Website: apple-inc
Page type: payment
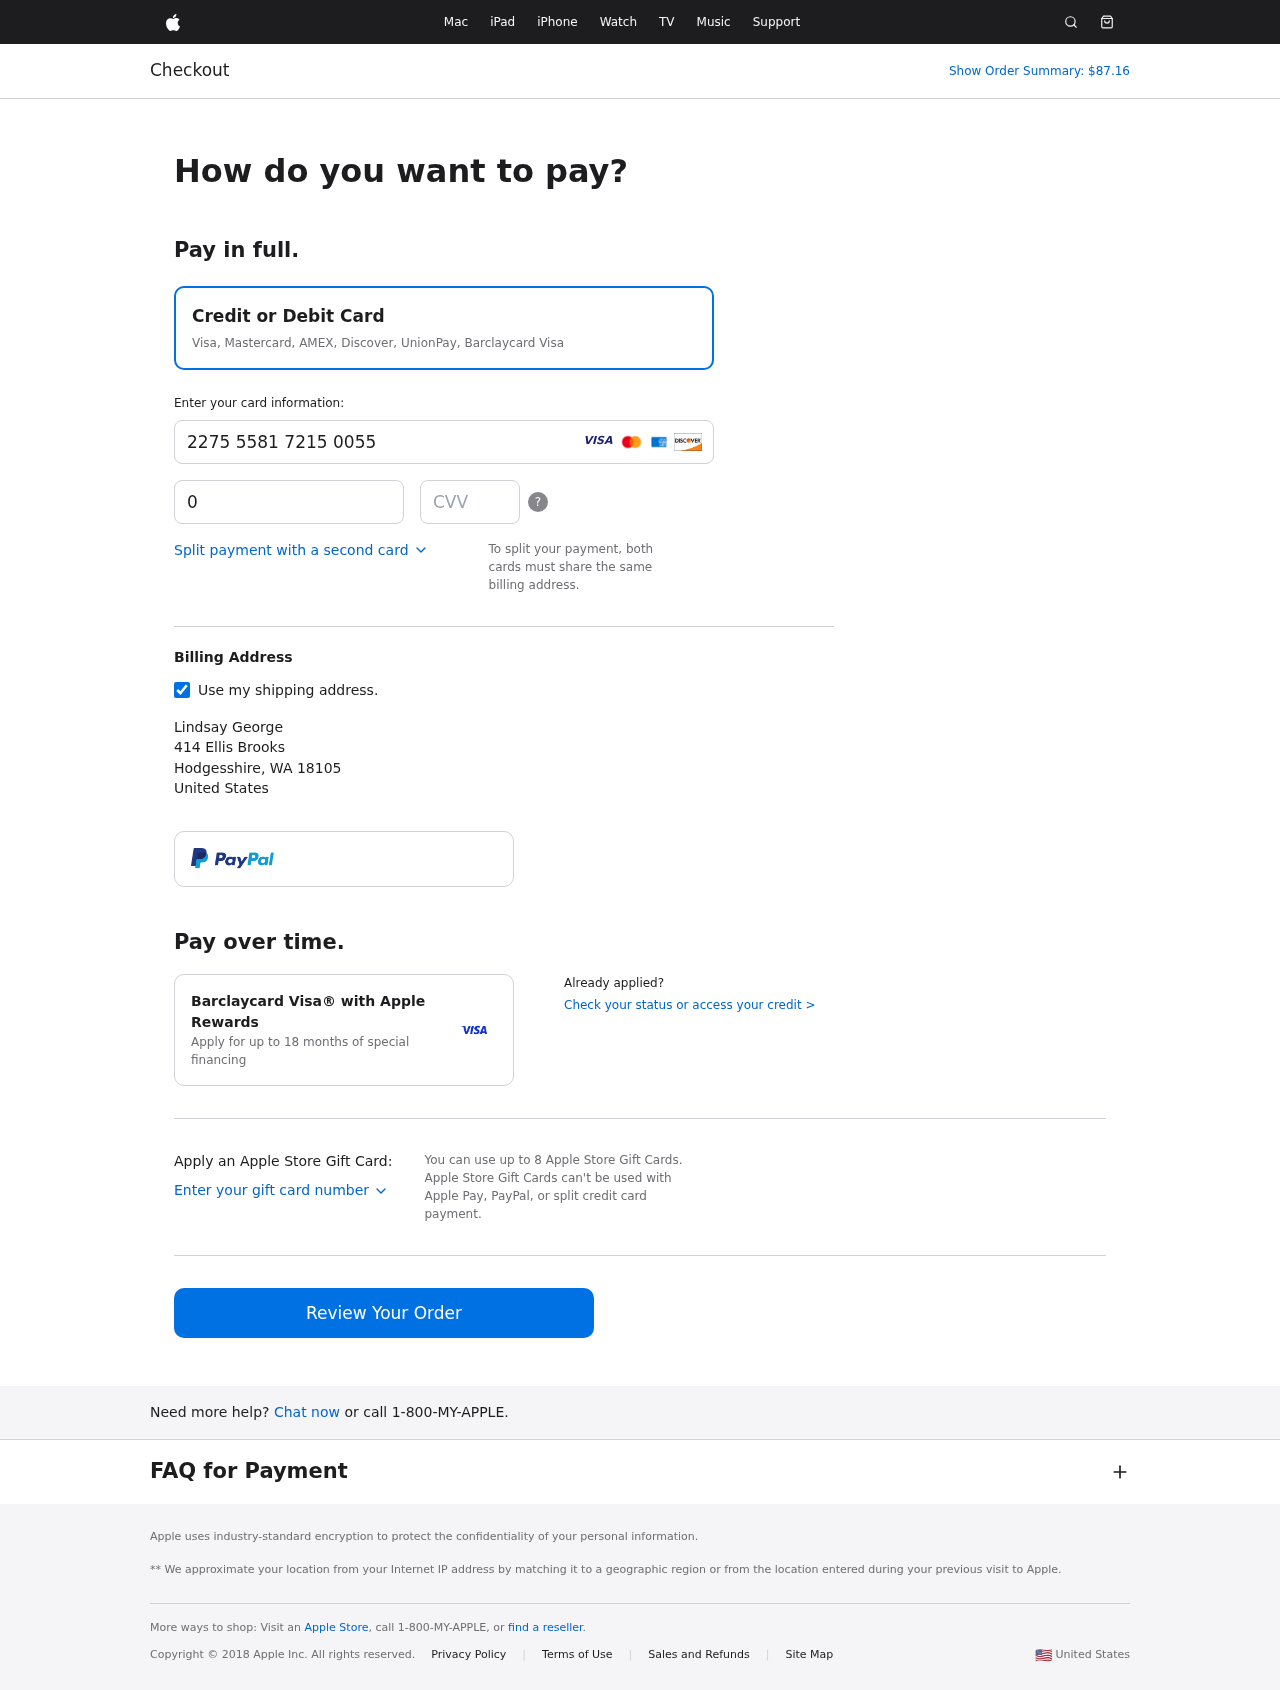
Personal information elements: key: PII_CARD_CVV
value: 484
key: PII_CARD_EXPIRY
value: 06/26
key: PII_CARD_NUMBER
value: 2275 5581 7215 0055
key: PII_CITY
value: Hodgesshire
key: PII_COUNTRY
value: United States
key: PII_FULLNAME
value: Lindsay George
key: PII_POSTCODE
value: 18105
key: PII_STATE_ABBR
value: WA
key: PII_STREET
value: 414 Ellis Brooks
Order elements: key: ORDER_TOTAL
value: Show Order Summary: $87.16